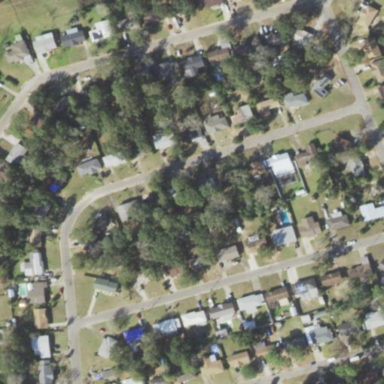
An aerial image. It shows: Single-family residential area.